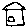
Label: house